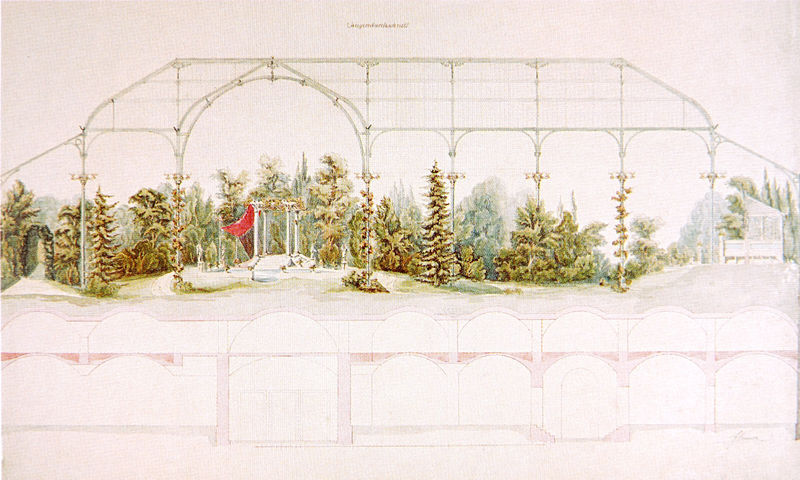
Titel: Wintergarten der Residenz München (3. Projekt) - Längsschnitt
Künstler: Franz Jakob Kreuter
Standort: München
Institution: Stadtmuseum, Graphische Sammlung
Schlagwörter: baum, himmel, laub, weiß, aquarell, bäume, grün, blume, braun, fenster, glas, grau, pastell, pfeiler, skizze, säule, säulen, zeichnung, anlage, dach, gebäude, haus, park, rot, schloss, schnee, tuch, weg, wiese, architektur, rahmen, hügel, natur, brücke, büsche, hütte, pflanze, pflanzen, rosa, sanft, wald, rund, garten, hellblau, relief, schrift, bogen, studie, fahne, flagge, grafik, graphik, hecke, weis, winter, rundbogen, tannen, treppe, spitz, metall, durchgang, gestell, tor, halle, bögen, eingang, eisen, wasserfarben, gerüst, gewölbe, münchen, scheiben, schnitt, koloriert, tanne, entwurf, arkaden, kapitelle, kapitell, doppelsäulen, residenz, struktur, konstruktion, nadelbäume, gewächshaus, fichten, plan, tempel, pavillon, bild im bild, filigran, nadelhölzer, botanischer, botanischer garten, eisenkonstruktion, glasdach, orangerie, pavillion, streben, querschnitt, pagode, botanik, wintergarten, grundriss, glashaus, aufriss, bauplan, arkatur, eisenbau, schnitte, gartenanlage, kristallpalast, coloriert, gartenhaus, ludwig ii., könig ludwig, glashalle, zecihung, geheimer garten, tanne haus pavillon gewölbe tragend